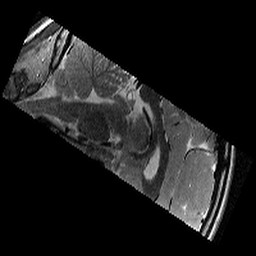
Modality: T2w
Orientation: sagittal
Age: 13
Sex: male
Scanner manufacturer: siemens
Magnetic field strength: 3 T
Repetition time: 9.23 s
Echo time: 0.067 s